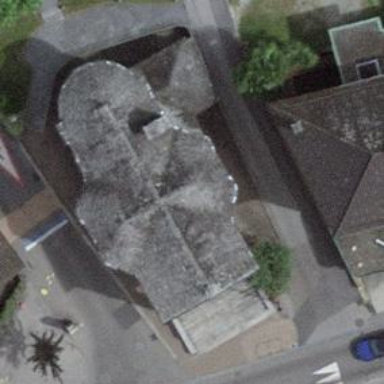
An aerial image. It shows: Building that is place of worship.